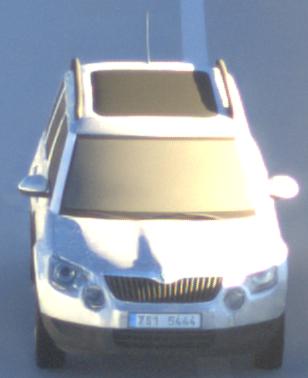
Make: Skoda
Model: Yeti 1.2 TSI
Detailed model: Yeti
Model produced from: 2009/11
Model produced until: 2011/10
Doors: 5
Color: white
Road condition: dry road
Daytime: sunrise or sunset
Contrast: high contrast